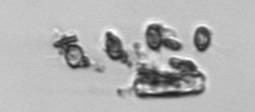
Label: Thalassiosira_TAG_external_detritus